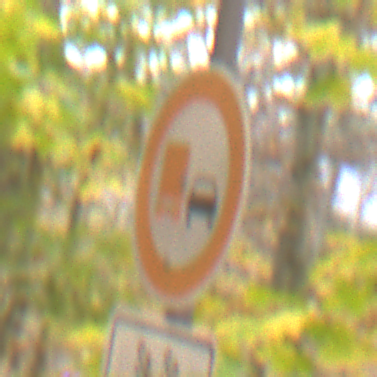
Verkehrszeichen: UeberholverbotKraftfahrzeuge
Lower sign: ZeitangabenMitBeschraenkungAufWochentage9
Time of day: MorningAfternoon
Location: Outdoor (Nature)
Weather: Overcast
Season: Autumn
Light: Natural